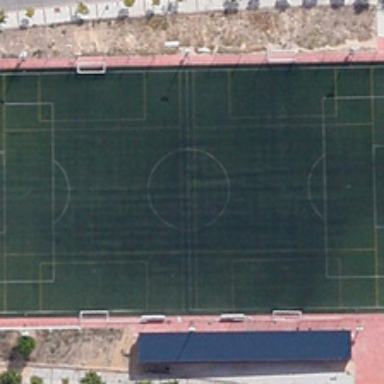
A football field is near some green trees and cars .